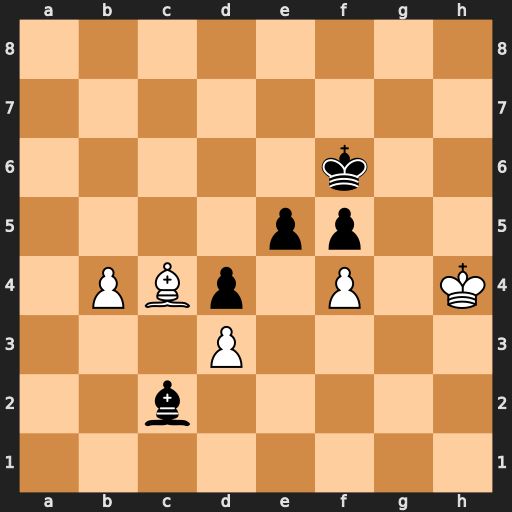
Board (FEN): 8/8/5k2/4pp2/1PBp1P1K/3P4/2b5/8
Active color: w
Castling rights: -
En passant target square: -
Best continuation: b5 Ba4 b6 Bc6 Ba6